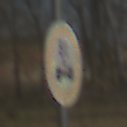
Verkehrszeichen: TatsaechlicheAchslast
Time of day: MorningAfternoon
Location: Outdoor (Suburban)
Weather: PartlyCloudy
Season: NotSpecified
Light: Natural